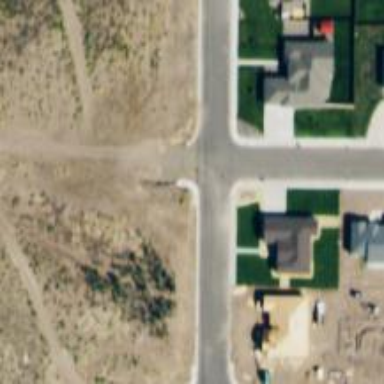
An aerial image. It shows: Residential road.